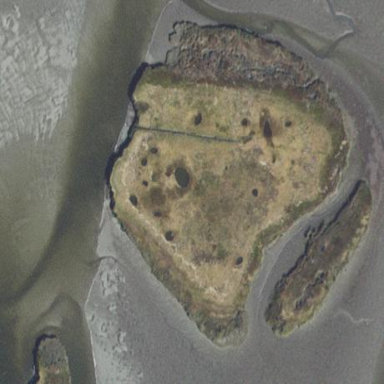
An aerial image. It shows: Islet situated in saltmarsh wetland area.